Field crop: maize
Growth stage: 2
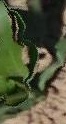
Species: maize